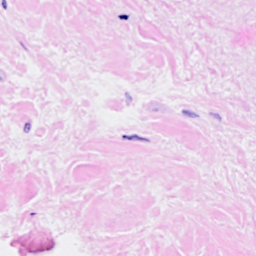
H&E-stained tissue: Breast